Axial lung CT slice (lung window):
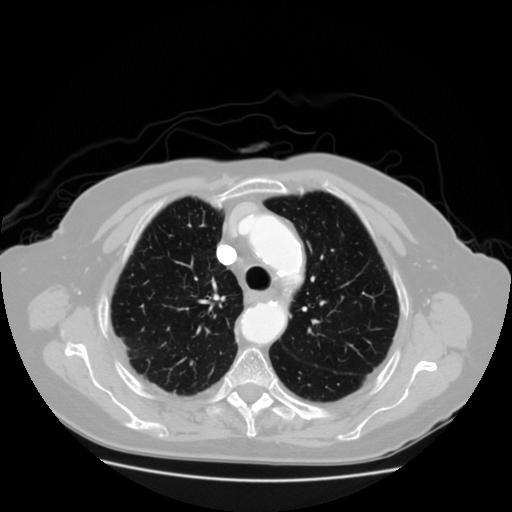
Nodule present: no